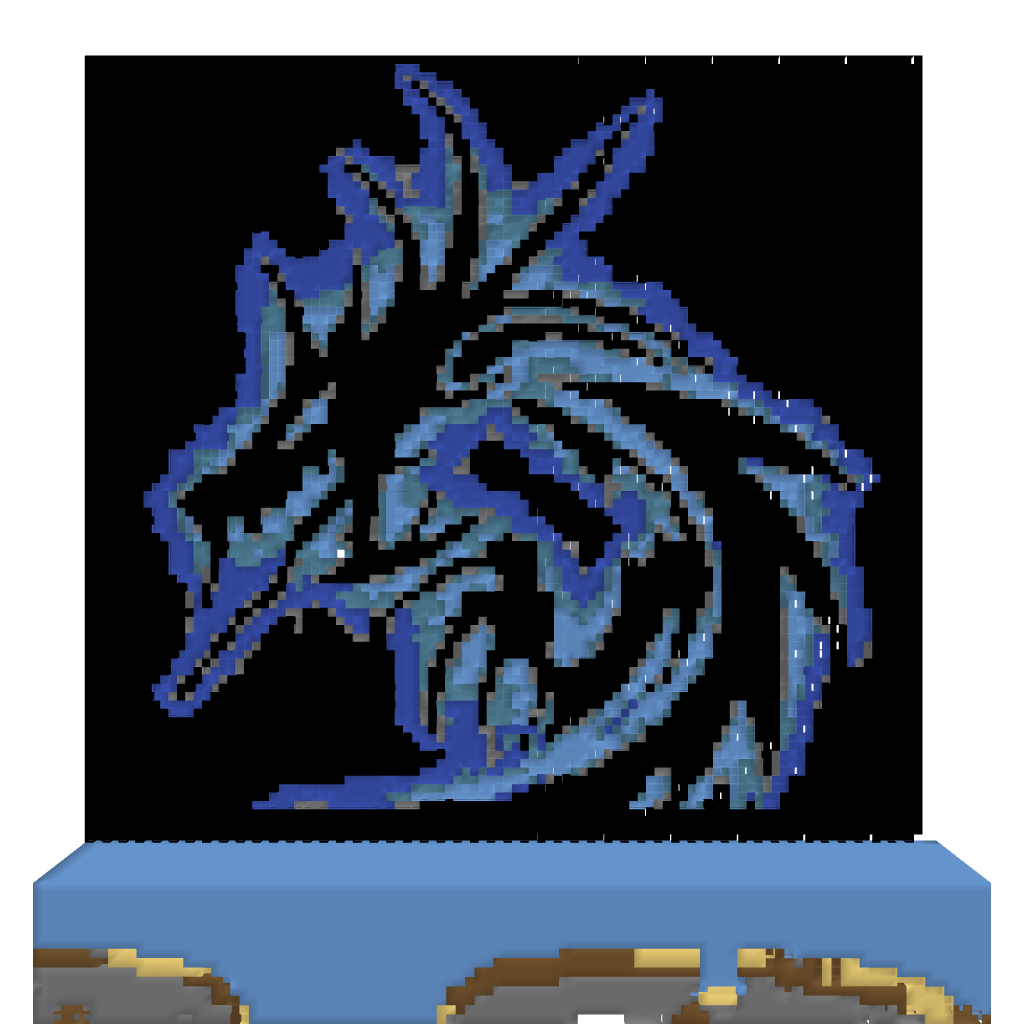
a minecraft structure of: Blue Dragon pixel high quality